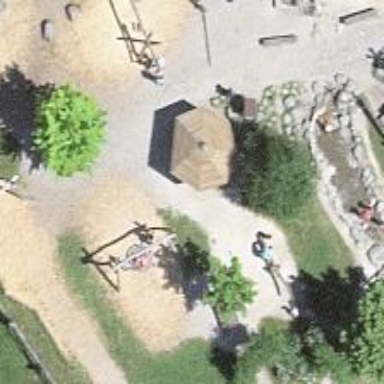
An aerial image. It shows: Picnic shelter amenity.